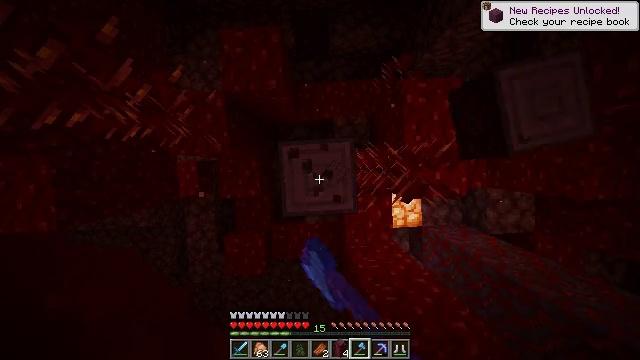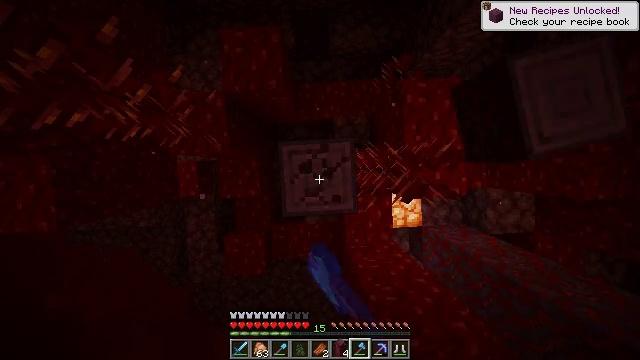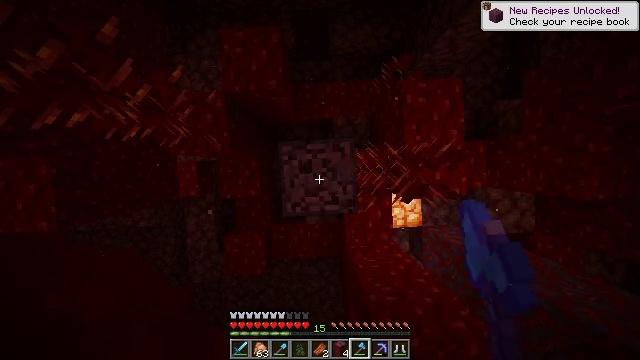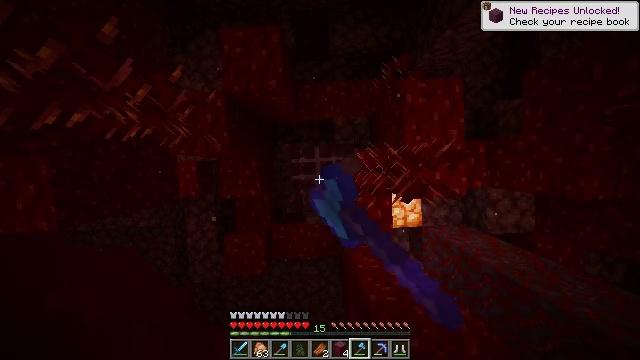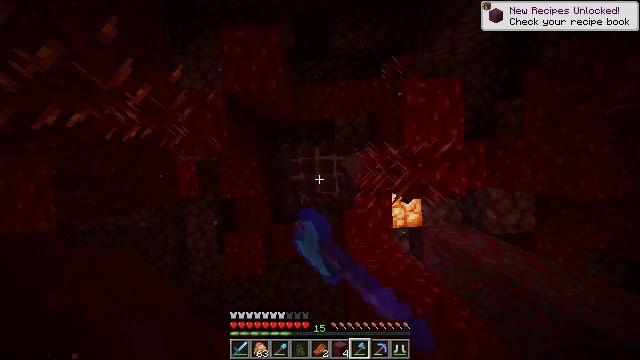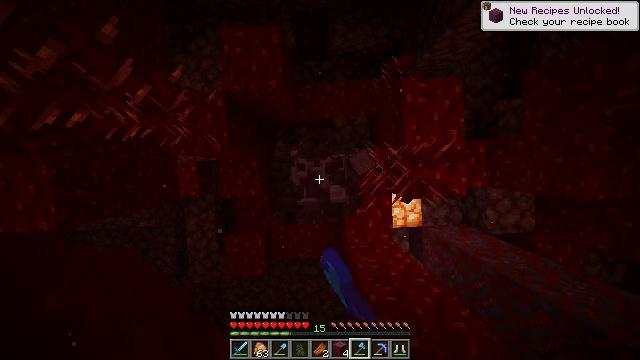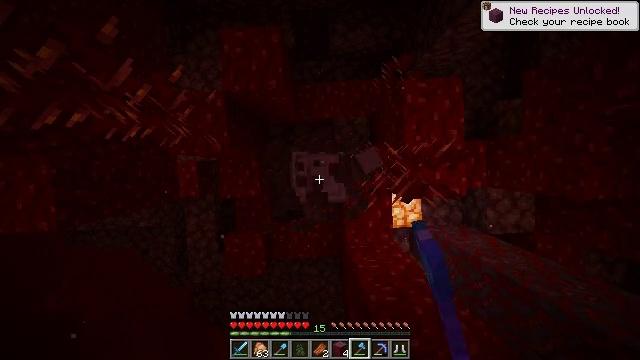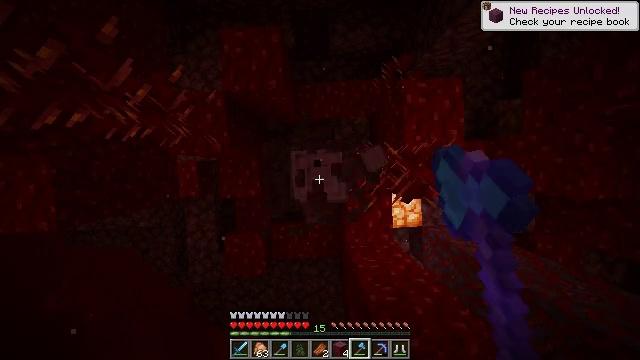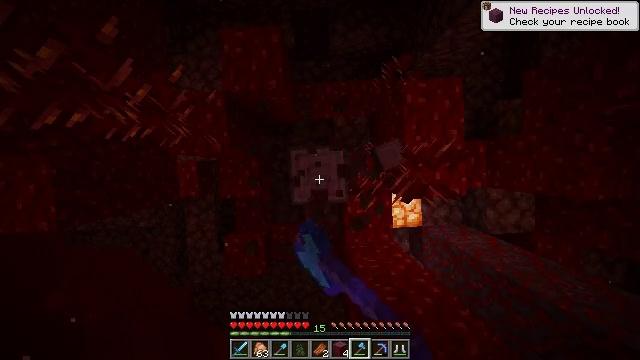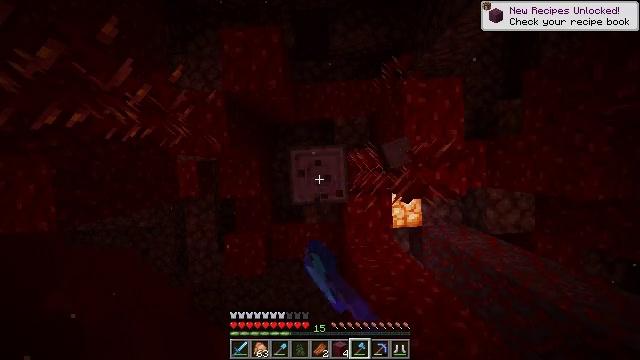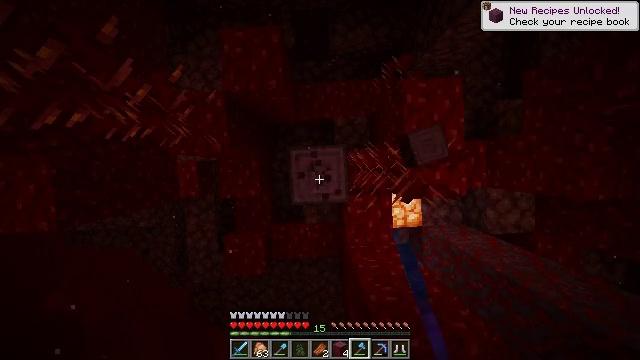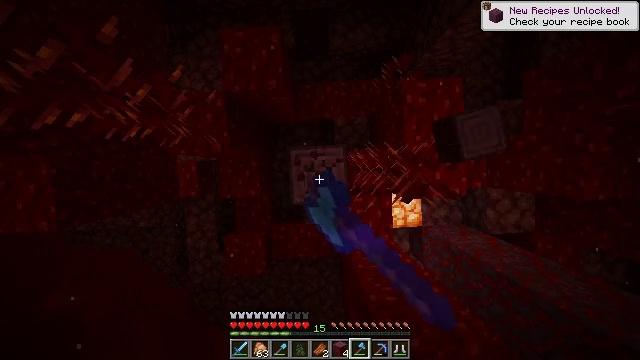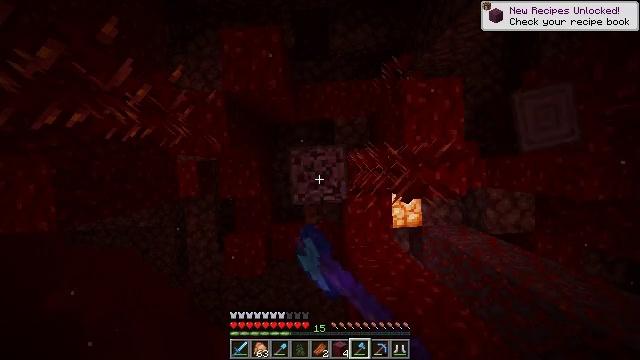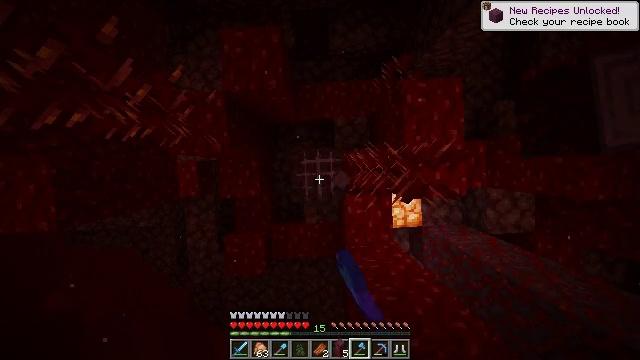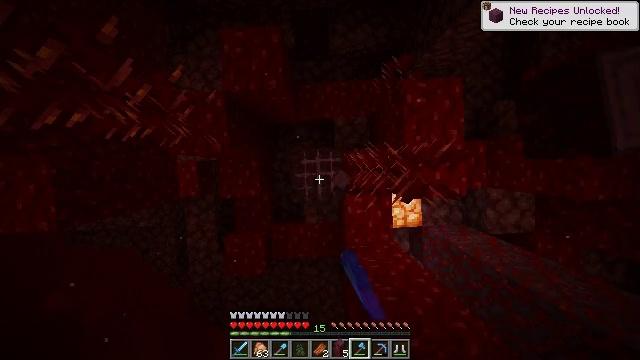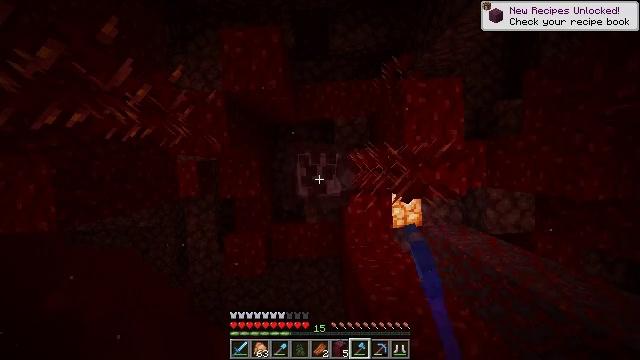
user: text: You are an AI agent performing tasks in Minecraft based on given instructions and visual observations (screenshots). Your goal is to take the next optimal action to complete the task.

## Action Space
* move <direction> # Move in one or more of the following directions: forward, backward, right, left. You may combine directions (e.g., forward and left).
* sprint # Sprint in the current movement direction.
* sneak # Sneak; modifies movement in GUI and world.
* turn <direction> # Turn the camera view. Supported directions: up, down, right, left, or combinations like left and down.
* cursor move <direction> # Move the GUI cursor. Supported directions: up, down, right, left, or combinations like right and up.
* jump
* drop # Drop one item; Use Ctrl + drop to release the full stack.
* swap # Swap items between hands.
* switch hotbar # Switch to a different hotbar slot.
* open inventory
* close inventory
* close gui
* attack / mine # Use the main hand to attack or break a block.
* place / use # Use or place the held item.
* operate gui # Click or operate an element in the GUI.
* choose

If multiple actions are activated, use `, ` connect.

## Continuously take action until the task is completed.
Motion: motion action
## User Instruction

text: Chop crimson stem from the tree.
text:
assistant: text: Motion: attack / mine
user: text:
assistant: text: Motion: attack / mine
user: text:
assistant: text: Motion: attack / mine
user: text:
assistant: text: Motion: attack / mine
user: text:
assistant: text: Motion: attack / mine
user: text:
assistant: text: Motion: attack / mine
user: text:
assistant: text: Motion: attack / mine
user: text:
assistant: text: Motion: attack / mine
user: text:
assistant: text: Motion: attack / mine
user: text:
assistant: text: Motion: attack / mine
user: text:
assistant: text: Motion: attack / mine
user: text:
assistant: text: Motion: attack / mine
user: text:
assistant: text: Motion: attack / mine
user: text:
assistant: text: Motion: attack / mine
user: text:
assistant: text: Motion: attack / mine
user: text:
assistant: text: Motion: attack / mine
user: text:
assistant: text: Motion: attack / mine
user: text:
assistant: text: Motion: attack / mine